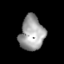
Tissue: lung
Cell type: Myeloid cells
Senescence score: 0.2304
Nuclear area (px): 832
Mean DAPI intensity: 159.704